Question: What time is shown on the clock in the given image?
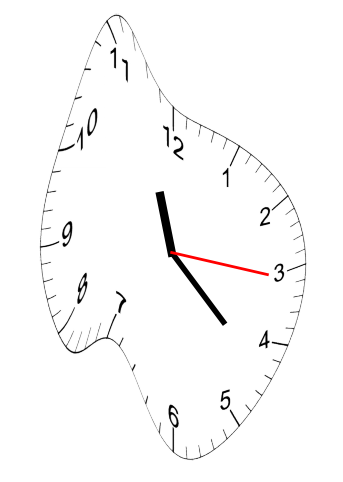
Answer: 11:22:16